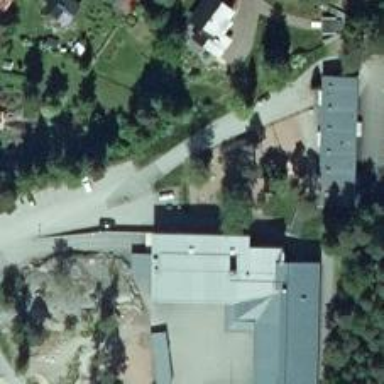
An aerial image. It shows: Kindergarten surrounded by fence.